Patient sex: M
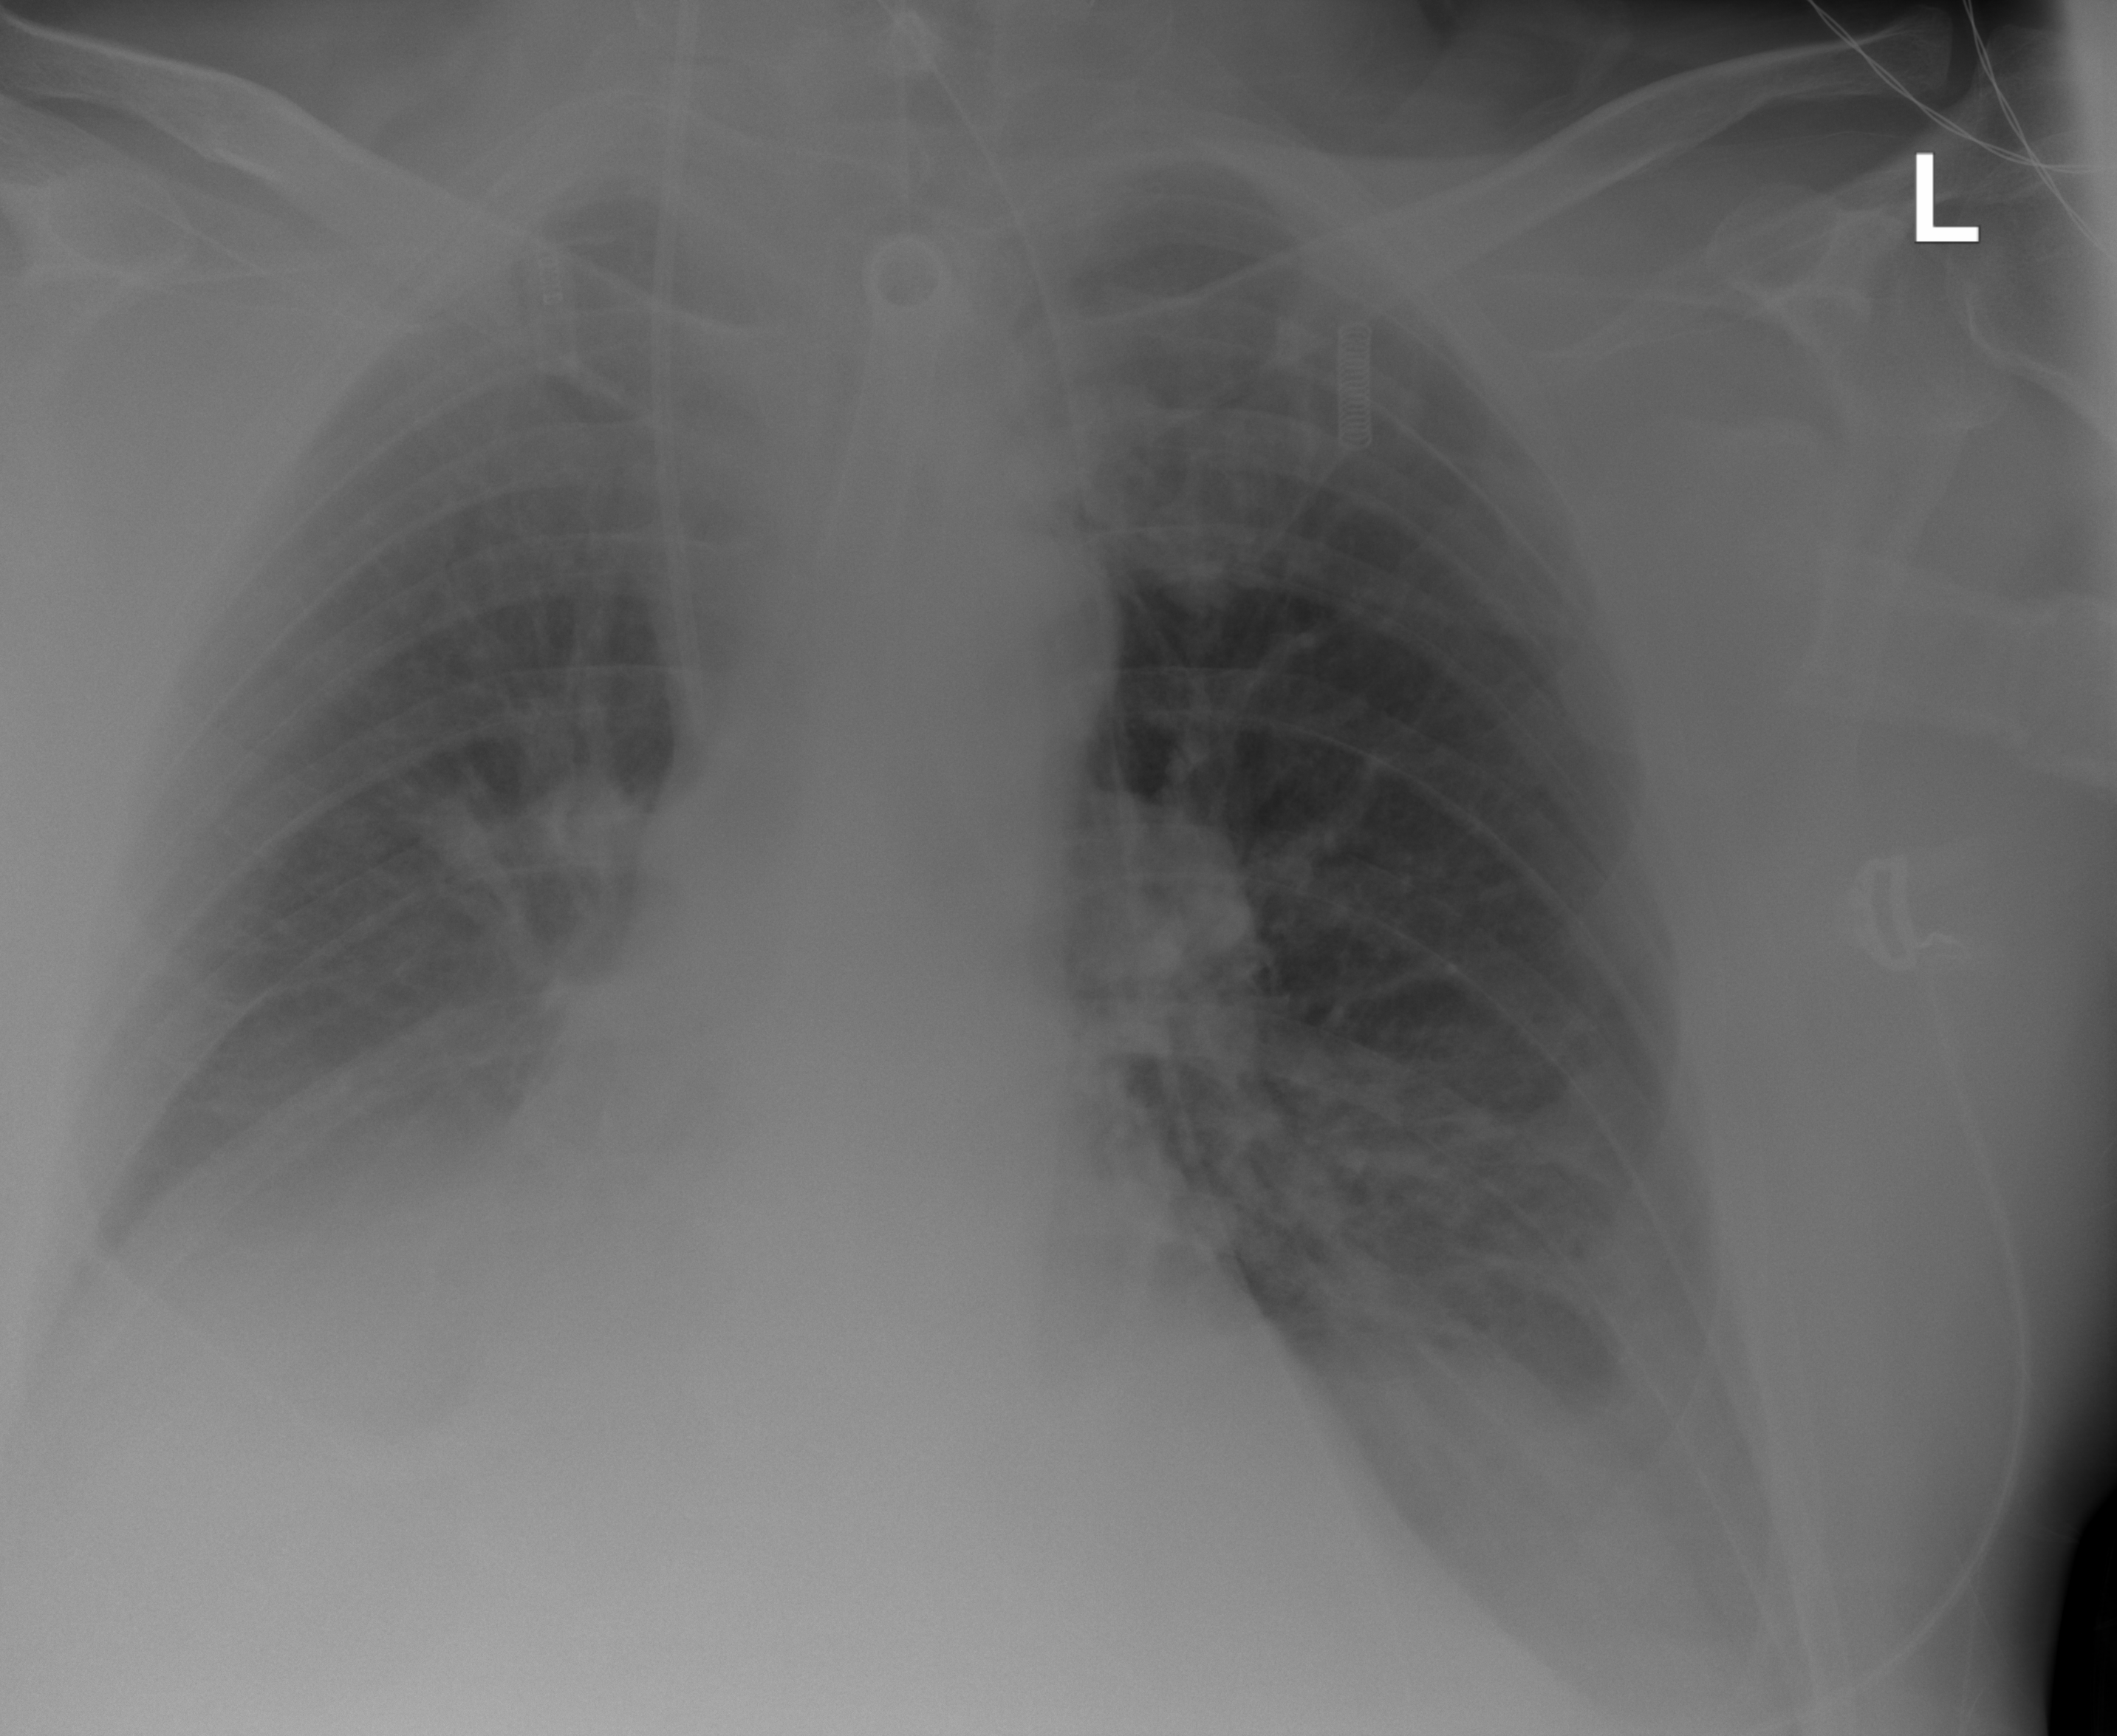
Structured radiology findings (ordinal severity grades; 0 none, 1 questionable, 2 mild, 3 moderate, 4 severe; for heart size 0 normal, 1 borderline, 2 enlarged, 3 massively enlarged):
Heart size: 0
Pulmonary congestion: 0
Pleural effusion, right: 2
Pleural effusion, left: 2
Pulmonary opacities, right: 3
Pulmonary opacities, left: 2
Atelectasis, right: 2
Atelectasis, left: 2